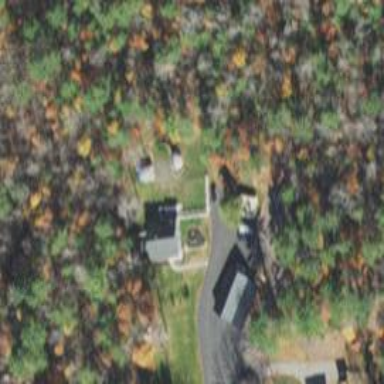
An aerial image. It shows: Driveway.